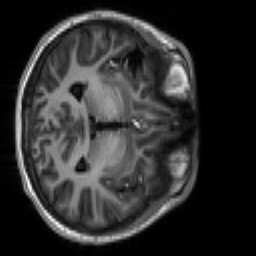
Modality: T1w
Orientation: axial
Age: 18
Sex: male
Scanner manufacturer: siemens
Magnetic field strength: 3 T
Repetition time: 2.3 s
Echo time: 0.00267 s